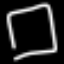
Label: square